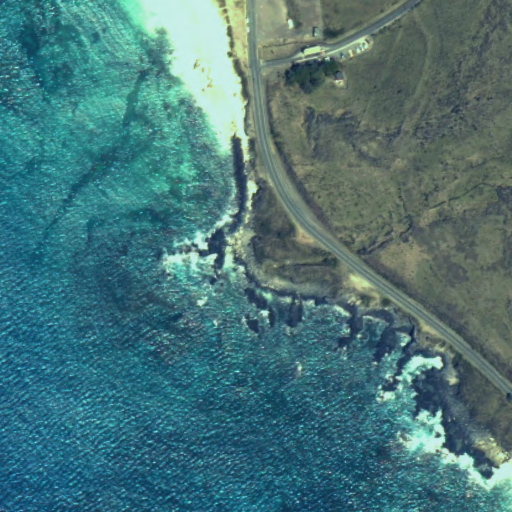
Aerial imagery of cape in Hawaii named Kawa‘a‘ele‘ele Point containing only unknown